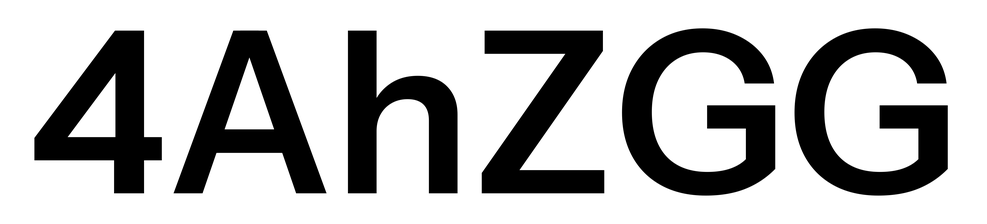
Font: InstrumentSans_SemiBold